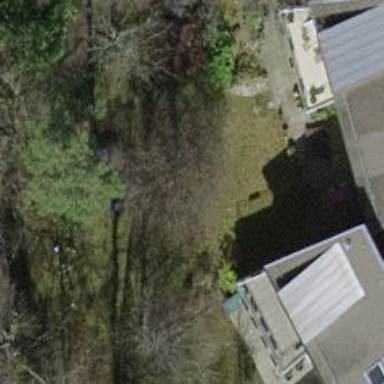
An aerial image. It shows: Garden enclosed by fence.